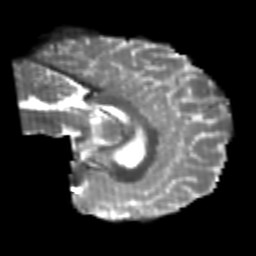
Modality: T2w
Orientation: sagittal
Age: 20
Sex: male
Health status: healthy
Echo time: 0.074 s